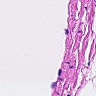
Metastatic tissue present: no